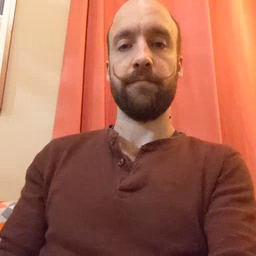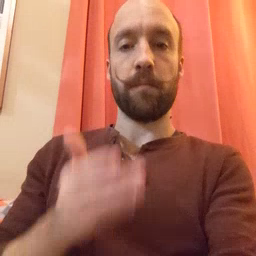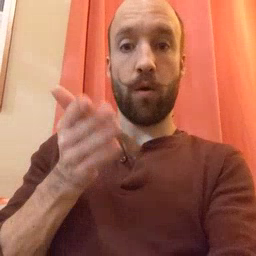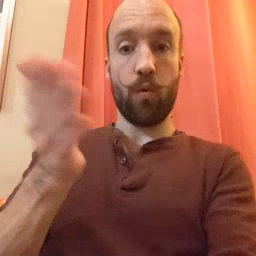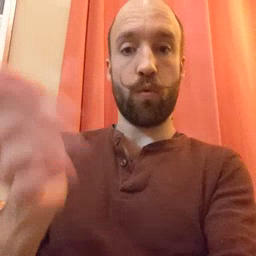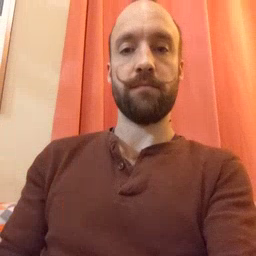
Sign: boat